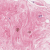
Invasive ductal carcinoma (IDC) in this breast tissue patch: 0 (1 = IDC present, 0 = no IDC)